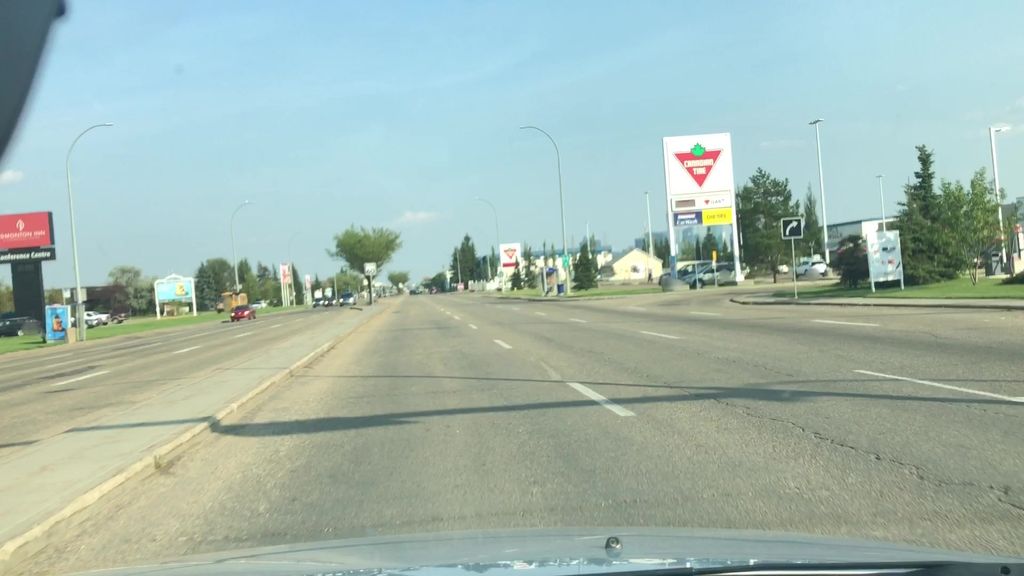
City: edmonton